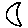
Label: moon